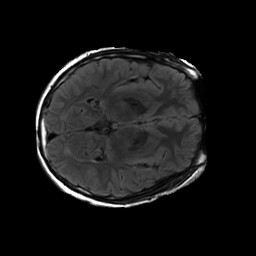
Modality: FLAIR
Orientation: axial
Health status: ill
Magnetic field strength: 3 T